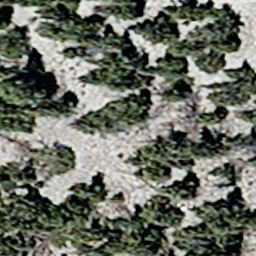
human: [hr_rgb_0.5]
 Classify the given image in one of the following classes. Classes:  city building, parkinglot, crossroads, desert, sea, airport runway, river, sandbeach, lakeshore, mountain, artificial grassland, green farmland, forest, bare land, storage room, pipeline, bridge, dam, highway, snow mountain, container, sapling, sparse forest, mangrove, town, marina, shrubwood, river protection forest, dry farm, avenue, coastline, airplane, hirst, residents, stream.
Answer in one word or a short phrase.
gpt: sparse forest